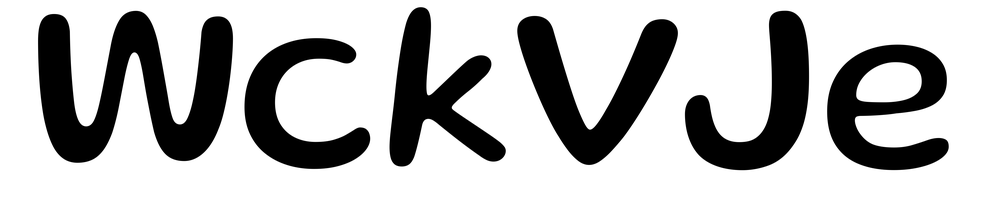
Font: Gluten_Regular